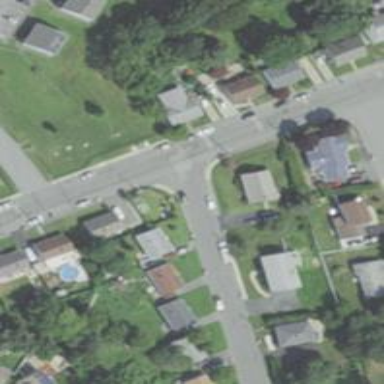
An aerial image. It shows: Residential road.